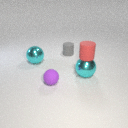
large cyan metal sphere in front of small gray rubber cylinder